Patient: sex M, age 55
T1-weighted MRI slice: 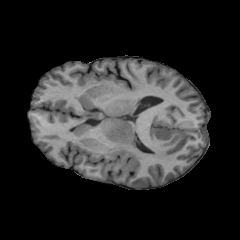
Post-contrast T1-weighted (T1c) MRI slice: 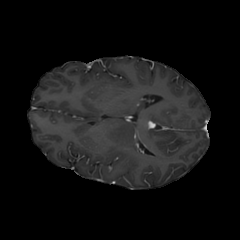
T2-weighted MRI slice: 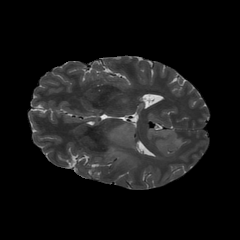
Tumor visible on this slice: yes
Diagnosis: Astrocytoma, IDH-wildtype
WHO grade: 2